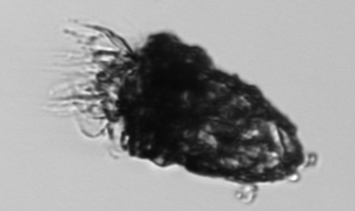
Label: Stenosemella_pacifica